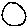
Label: circle